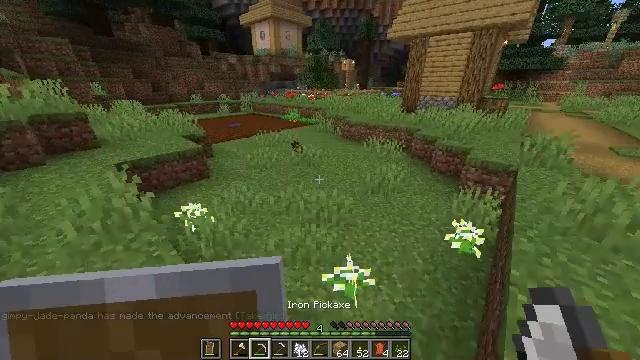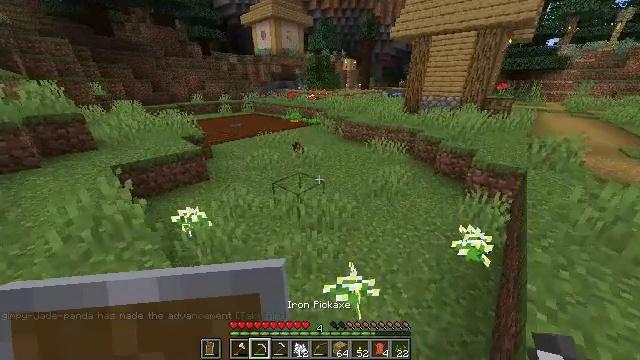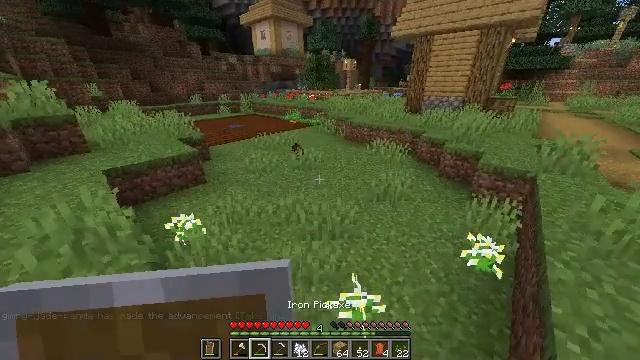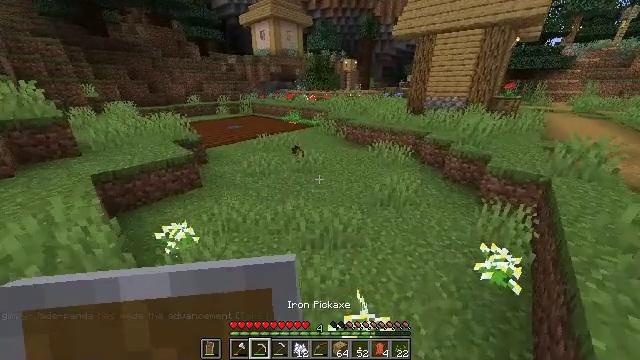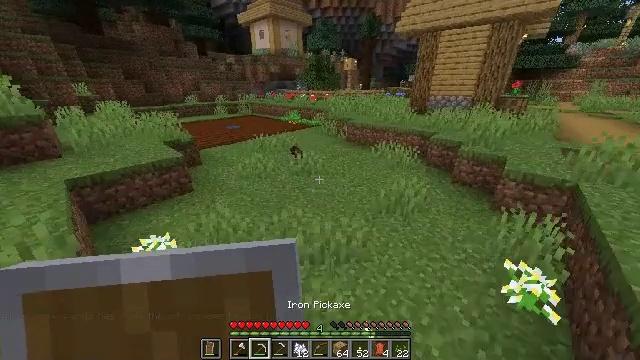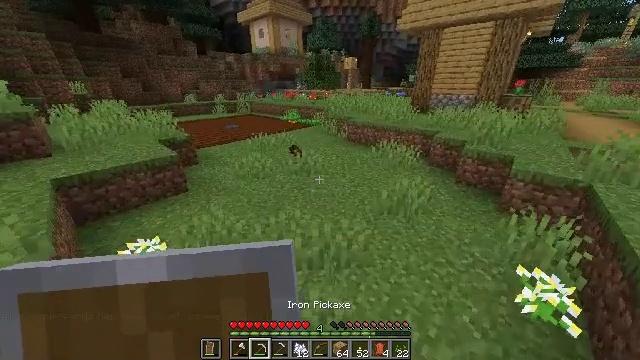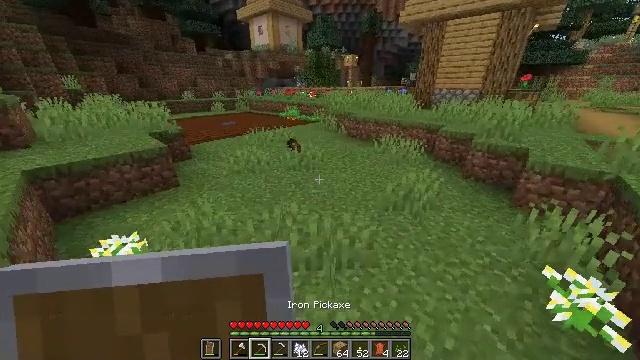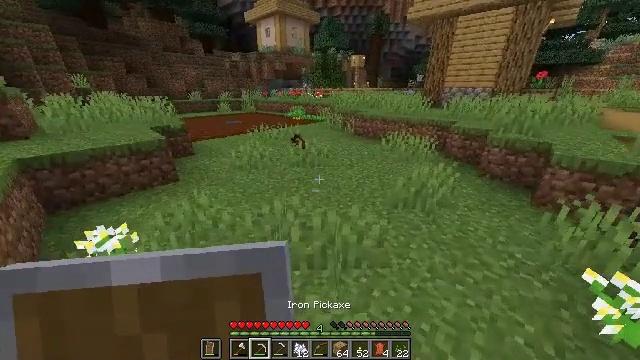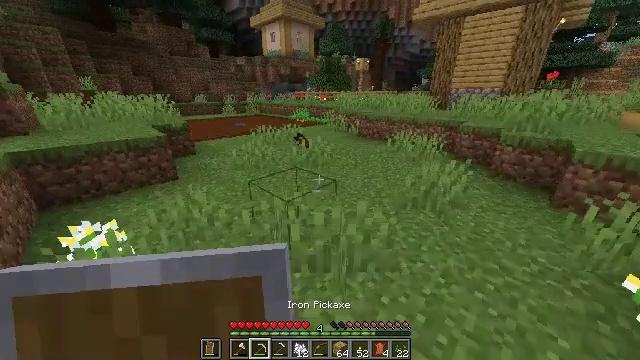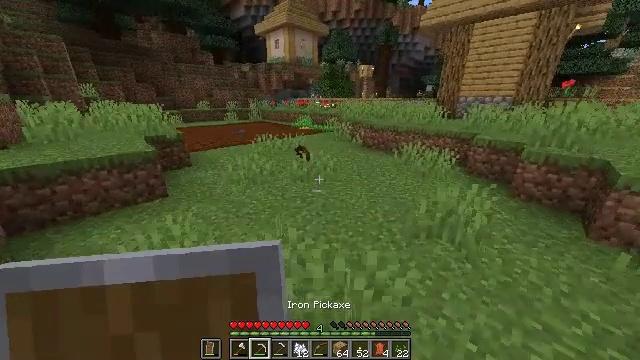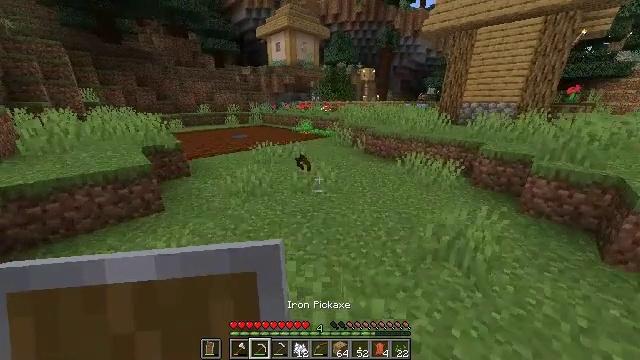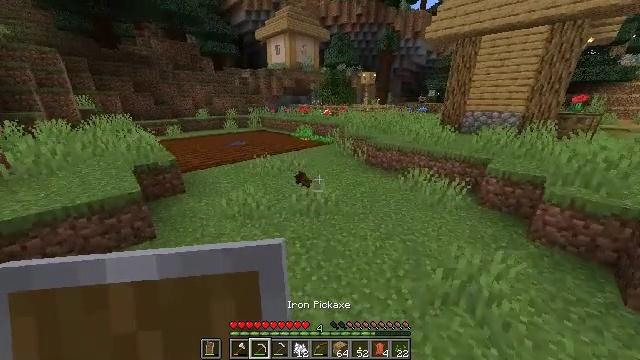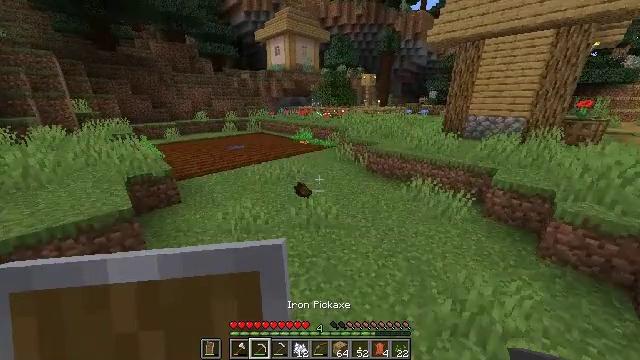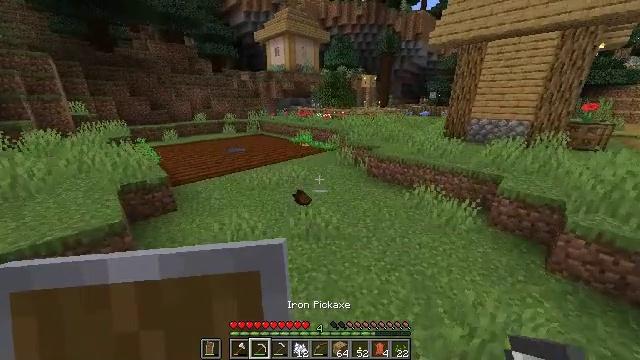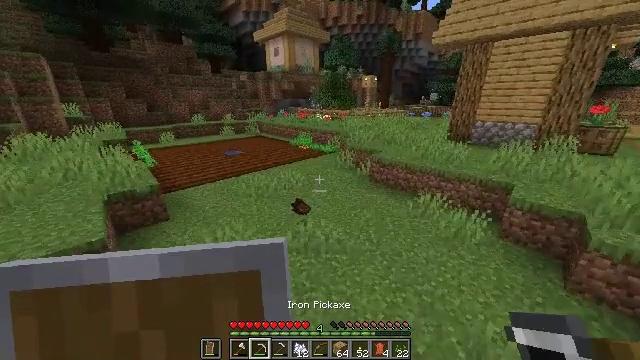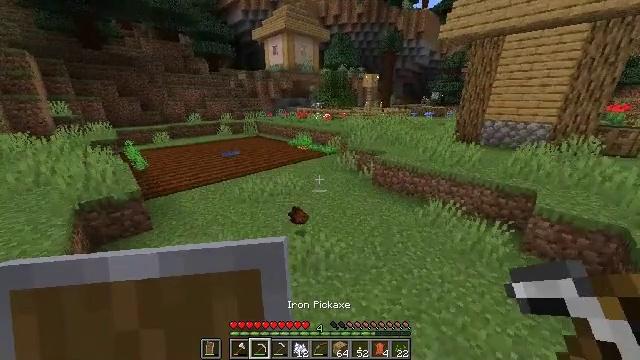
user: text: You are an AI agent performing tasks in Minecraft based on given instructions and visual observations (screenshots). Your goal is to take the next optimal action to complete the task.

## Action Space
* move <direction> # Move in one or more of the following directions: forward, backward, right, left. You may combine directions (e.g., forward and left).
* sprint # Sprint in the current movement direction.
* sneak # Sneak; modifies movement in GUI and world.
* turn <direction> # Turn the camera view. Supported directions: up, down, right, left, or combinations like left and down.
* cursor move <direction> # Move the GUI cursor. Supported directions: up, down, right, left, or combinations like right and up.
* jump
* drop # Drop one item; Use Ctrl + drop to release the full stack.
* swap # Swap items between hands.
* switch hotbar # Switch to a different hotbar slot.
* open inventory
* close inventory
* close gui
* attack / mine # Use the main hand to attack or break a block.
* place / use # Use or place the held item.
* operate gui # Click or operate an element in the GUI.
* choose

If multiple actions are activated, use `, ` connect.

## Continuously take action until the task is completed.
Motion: motion action
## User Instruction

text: Collect carrots by breaking the crop.
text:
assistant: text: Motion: move forward, sprint
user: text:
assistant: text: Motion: move forward, sprint
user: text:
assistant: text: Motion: move forward, sprint
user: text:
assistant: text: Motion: move forward, sprint
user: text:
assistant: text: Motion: move forward, sprint
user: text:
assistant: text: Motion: move forward, sprint
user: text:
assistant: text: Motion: move forward, sprint, turn left
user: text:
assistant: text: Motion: move forward, sprint, turn left and up, jump
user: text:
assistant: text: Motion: move forward, sprint, turn up, jump
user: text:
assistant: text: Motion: move forward, sprint, jump
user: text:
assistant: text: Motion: move forward, sprint, jump
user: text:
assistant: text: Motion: move forward, sprint, jump
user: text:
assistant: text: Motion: move forward, sprint, jump
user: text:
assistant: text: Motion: move forward, sprint, jump
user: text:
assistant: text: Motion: move forward, sprint, jump
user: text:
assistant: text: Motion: move forward, sprint, jump
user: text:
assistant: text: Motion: move forward, sprint, jump
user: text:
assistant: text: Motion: move forward, sprint
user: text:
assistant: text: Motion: move forward, sprint
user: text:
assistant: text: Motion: move forward, sprint
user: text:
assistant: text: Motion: move forward, sprint
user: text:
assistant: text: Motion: move forward, sprint
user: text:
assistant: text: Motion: move forward, sprint
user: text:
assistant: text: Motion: move forward, sprint
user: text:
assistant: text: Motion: move forward, sprint
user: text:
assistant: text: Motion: move forward, sprint
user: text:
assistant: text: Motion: move forward, sprint
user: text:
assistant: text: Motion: move forward, sprint
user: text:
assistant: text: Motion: move forward, sprint
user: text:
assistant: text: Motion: move forward, sprint